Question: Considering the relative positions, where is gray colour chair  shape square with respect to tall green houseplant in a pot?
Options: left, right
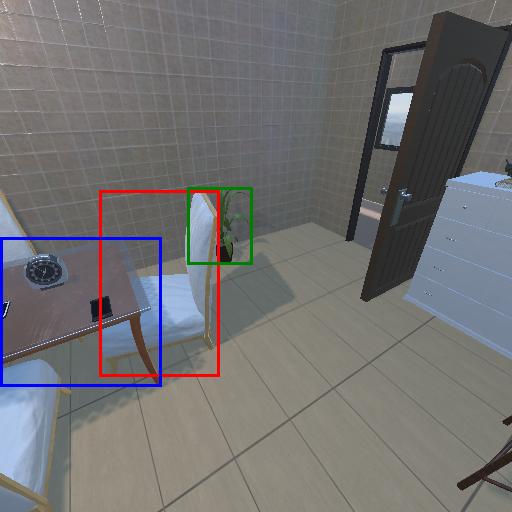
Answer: left